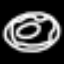
Label: donut